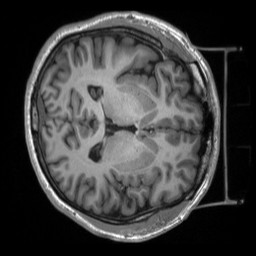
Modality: T1w
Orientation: axial
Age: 31
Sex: male
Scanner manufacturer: siemens
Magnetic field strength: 3 T
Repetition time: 2.53 s
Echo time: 0.00219 s